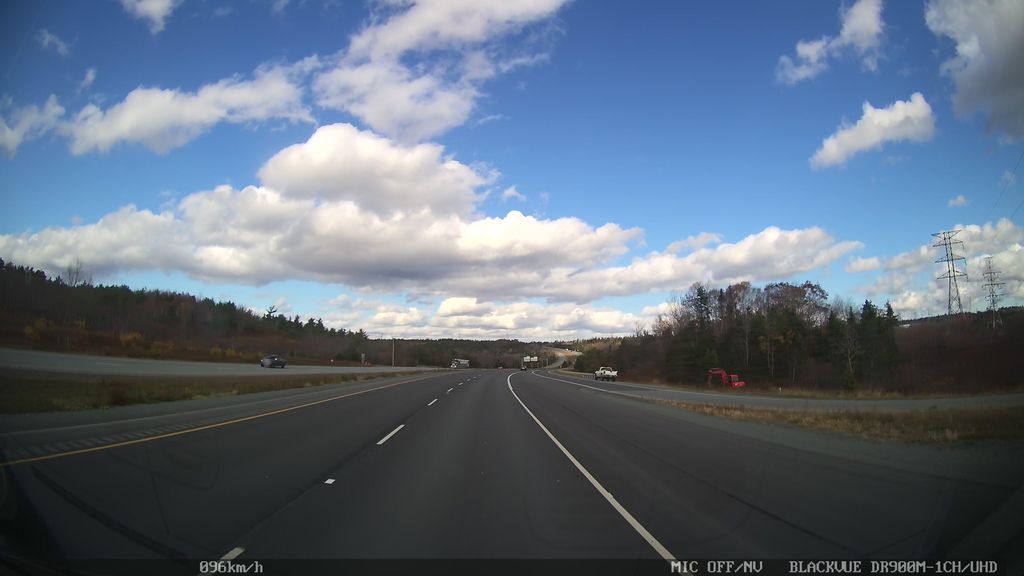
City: halifax